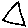
Label: triangle